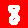
Digit: 8